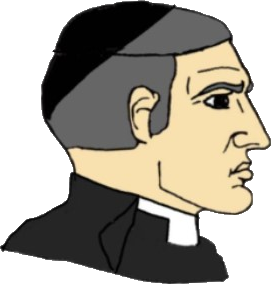
Label: 4_Yes_Chad